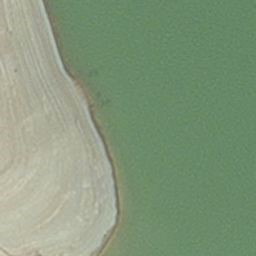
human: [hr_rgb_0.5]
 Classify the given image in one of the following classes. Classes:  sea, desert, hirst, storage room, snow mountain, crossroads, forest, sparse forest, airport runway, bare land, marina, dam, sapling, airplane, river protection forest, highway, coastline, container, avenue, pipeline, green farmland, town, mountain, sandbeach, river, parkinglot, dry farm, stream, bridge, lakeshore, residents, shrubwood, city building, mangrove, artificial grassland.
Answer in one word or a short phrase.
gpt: hirst